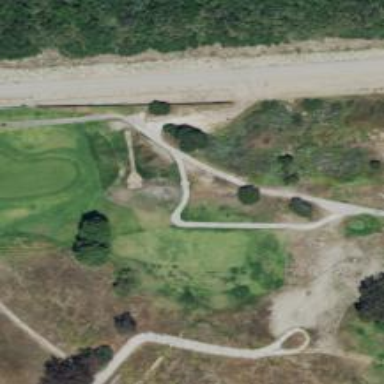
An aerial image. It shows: Path designated for golf carts.